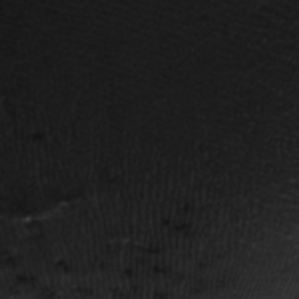
Label: frost